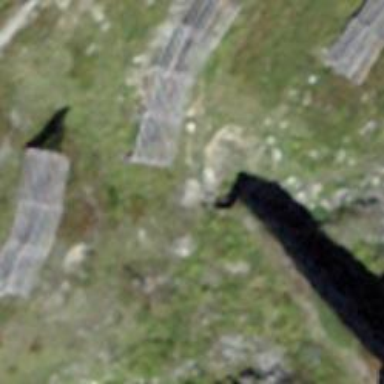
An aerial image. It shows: Retaining wall.